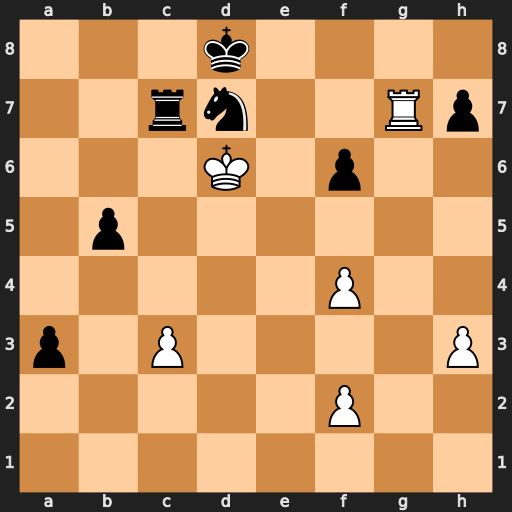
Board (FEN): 3k4/2rn2Rp/3K1p2/1p6/5P2/p1P4P/5P2/8
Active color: w
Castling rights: -
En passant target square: -
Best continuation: Rg8+ Nf8 Rxf8#